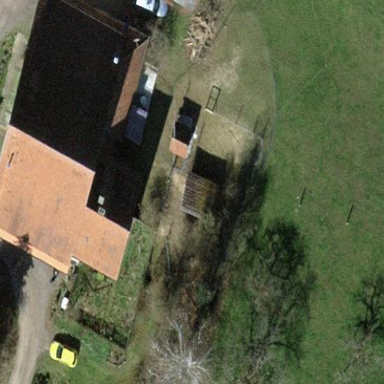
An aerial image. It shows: Gabled roof farm building.